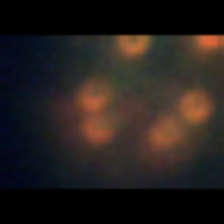
Taxon: Phaeocystis
Group: Other